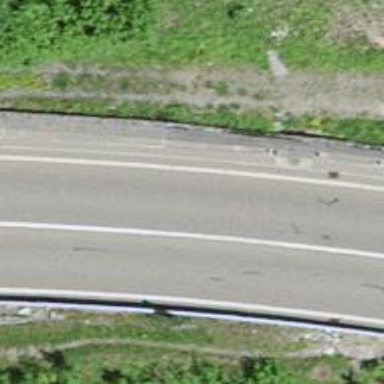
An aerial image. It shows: Asphalt road classified as trunk highway.